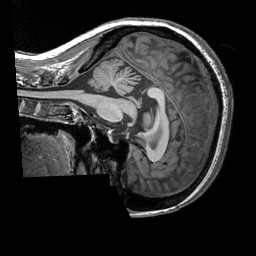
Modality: T1w
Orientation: sagittal
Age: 34
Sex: female
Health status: healthy
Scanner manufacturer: siemens
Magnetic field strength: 3 T
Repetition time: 2.3 s
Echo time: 0.00303 s